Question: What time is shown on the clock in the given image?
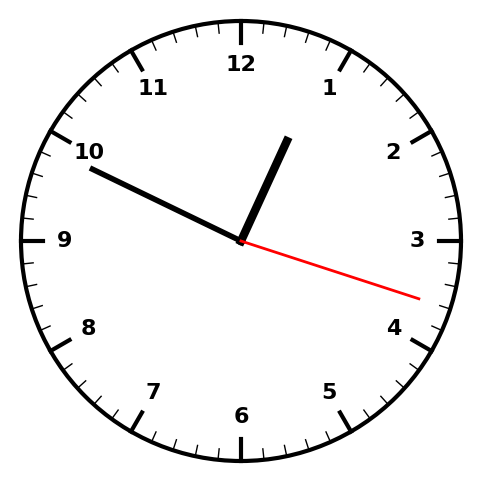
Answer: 12:49:18